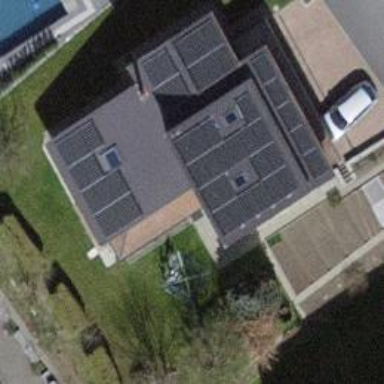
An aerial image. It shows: Solar power generator using photovoltaic panels.